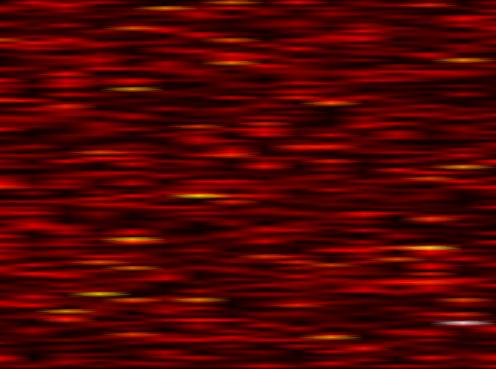
Label: WOLA